Field crop: maize
Growth stage: 1
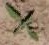
Species: atriplex